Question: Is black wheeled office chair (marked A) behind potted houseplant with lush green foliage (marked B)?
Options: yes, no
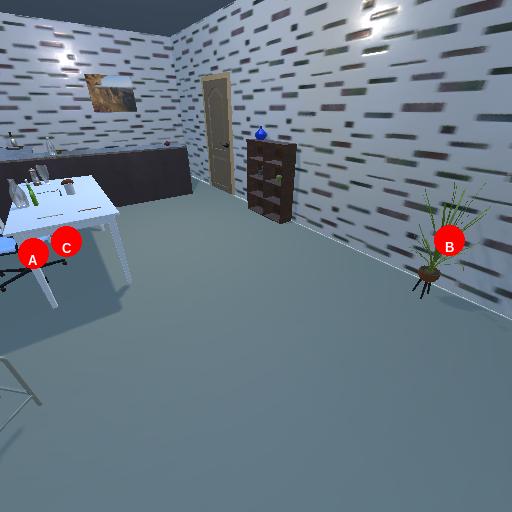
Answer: yes